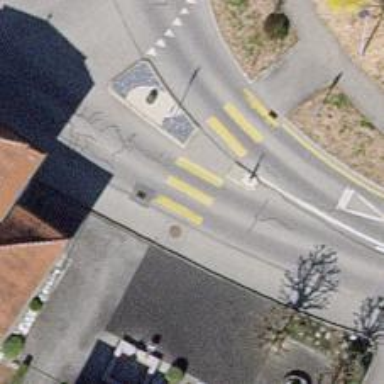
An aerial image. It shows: Tertiary road with asphalt surface. There is separate sidewalk along the road.